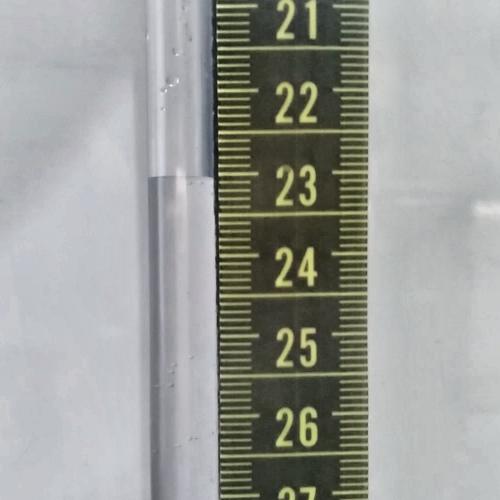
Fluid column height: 23.1 cm